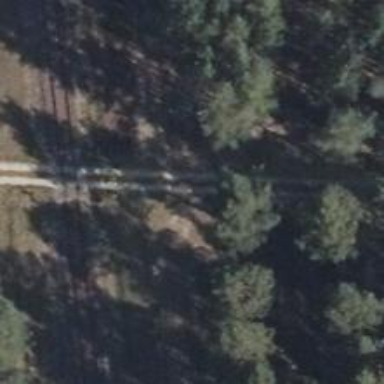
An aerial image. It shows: Sandy track with grade 4 tracktype.